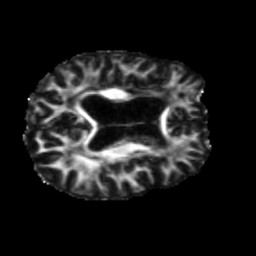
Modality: FA
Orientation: axial
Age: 63
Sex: female
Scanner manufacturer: siemens
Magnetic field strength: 3 T
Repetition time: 5.25 s
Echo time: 0.08 s